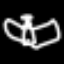
Label: angel